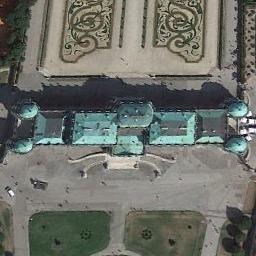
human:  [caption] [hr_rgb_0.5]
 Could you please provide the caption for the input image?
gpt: There are many trees near the palace .

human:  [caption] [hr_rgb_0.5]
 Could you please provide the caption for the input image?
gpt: The green palace with some towers is surrounded by a square .

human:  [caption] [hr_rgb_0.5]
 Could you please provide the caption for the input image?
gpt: The palace is generally reddish-brown and has a strange shape .

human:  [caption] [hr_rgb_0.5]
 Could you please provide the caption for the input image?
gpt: The palace is on the open place .

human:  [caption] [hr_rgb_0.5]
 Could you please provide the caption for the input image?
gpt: There are two green lawns beside the palace with cyan roofs .